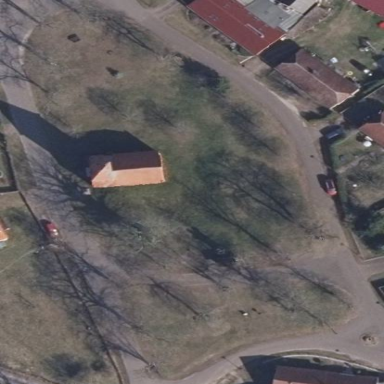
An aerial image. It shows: Village green area.